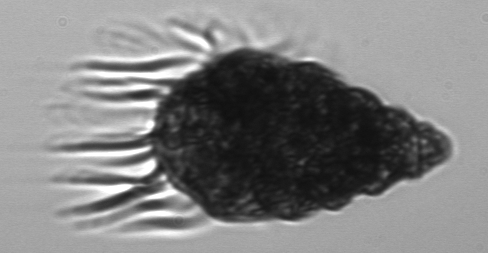
Label: Laboea_strobila